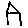
Label: house